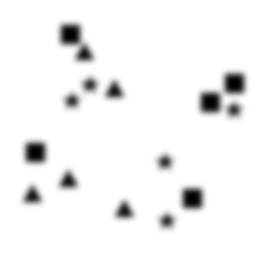
Squares: 5
Triangles: 5
Stars: 5
Total shapes: 15